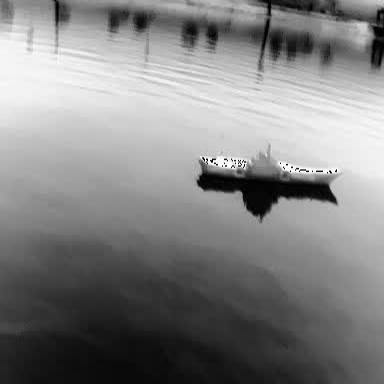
There is a warship in the infrared image.